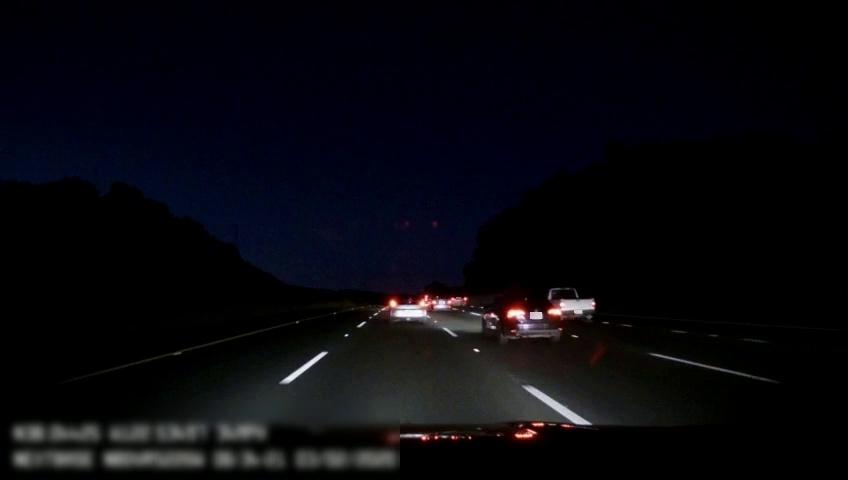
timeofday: Night
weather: Other
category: Drivable Space
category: Vehicles | SUV
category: Vehicles | SUV
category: Vehicles | Car
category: Vehicles | SUV
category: Vehicles | Truck
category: Lanes | Alternate Lane
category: Lanes | Current Lane
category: Lanes | Current Lane
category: Lanes | Alternate Lane
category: Lanes | Alternate Lane
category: Lanes | Alternate Lane